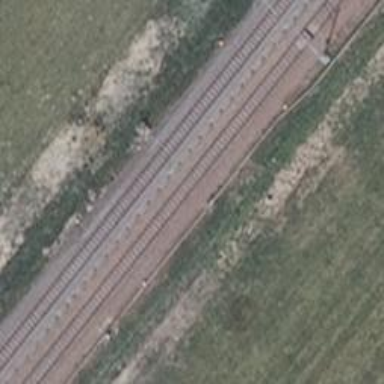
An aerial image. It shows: Railway signal.